Question: How does one remove that annoying cell spacing and/or padding in a table structure, using css? Double props if the solution works in IE7-9, Firefox, and Chrome!

## Why must CSS be so difficult! It's maddening!
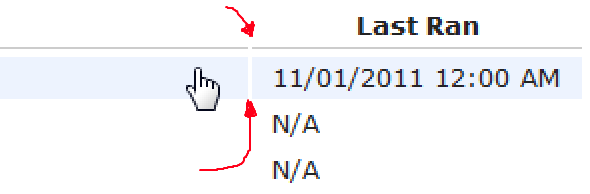
Answer: Normally, this is resolved using 'cellspacing: collapse;' in your css rules for that table.